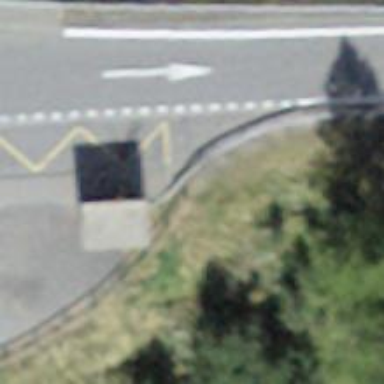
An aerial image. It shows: Post box.